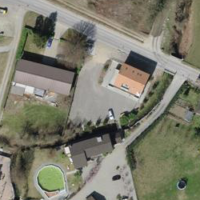
EUNIS habitat code: 52
Species observed at this site:
Coenonympha pamphilus